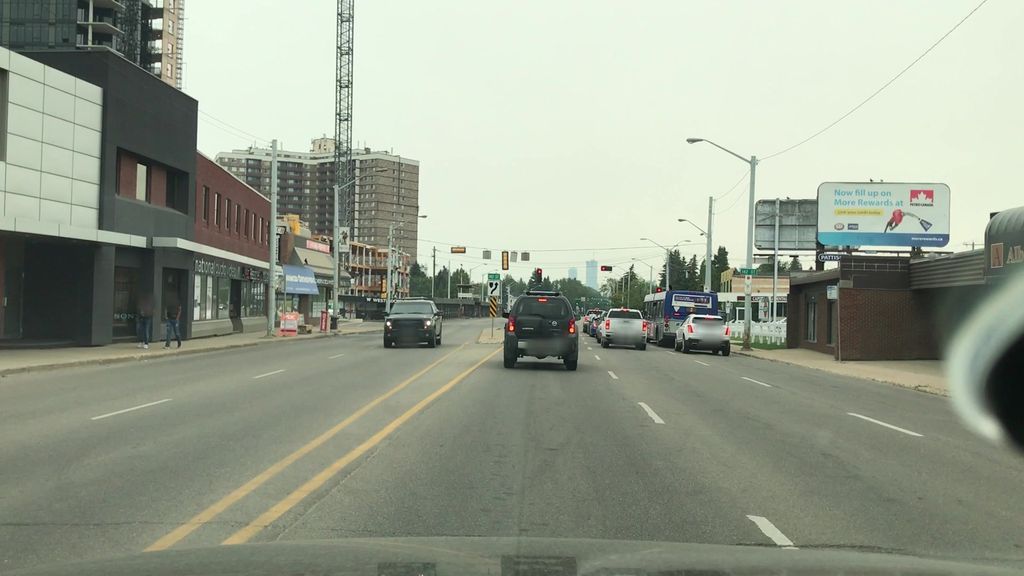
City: edmonton